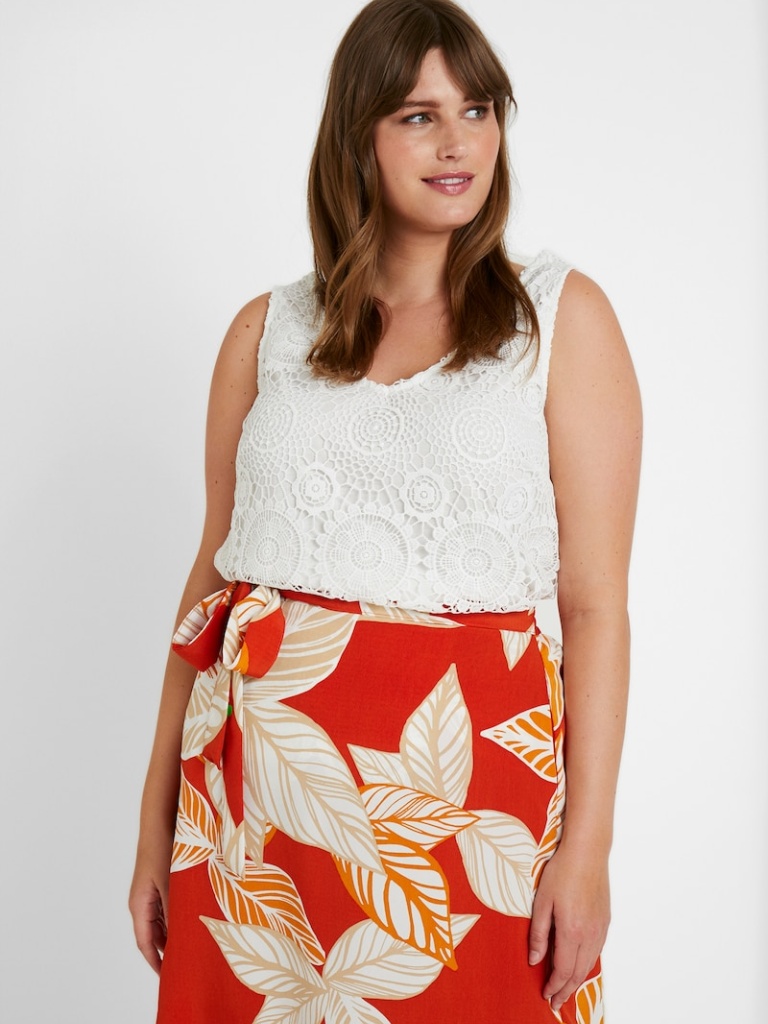
lace relaxed sleeveless hip length Fully Tucked in scoop tank